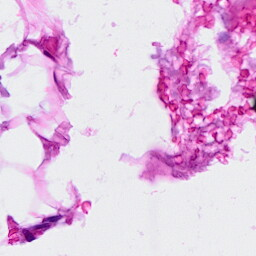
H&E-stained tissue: Breast